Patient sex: M
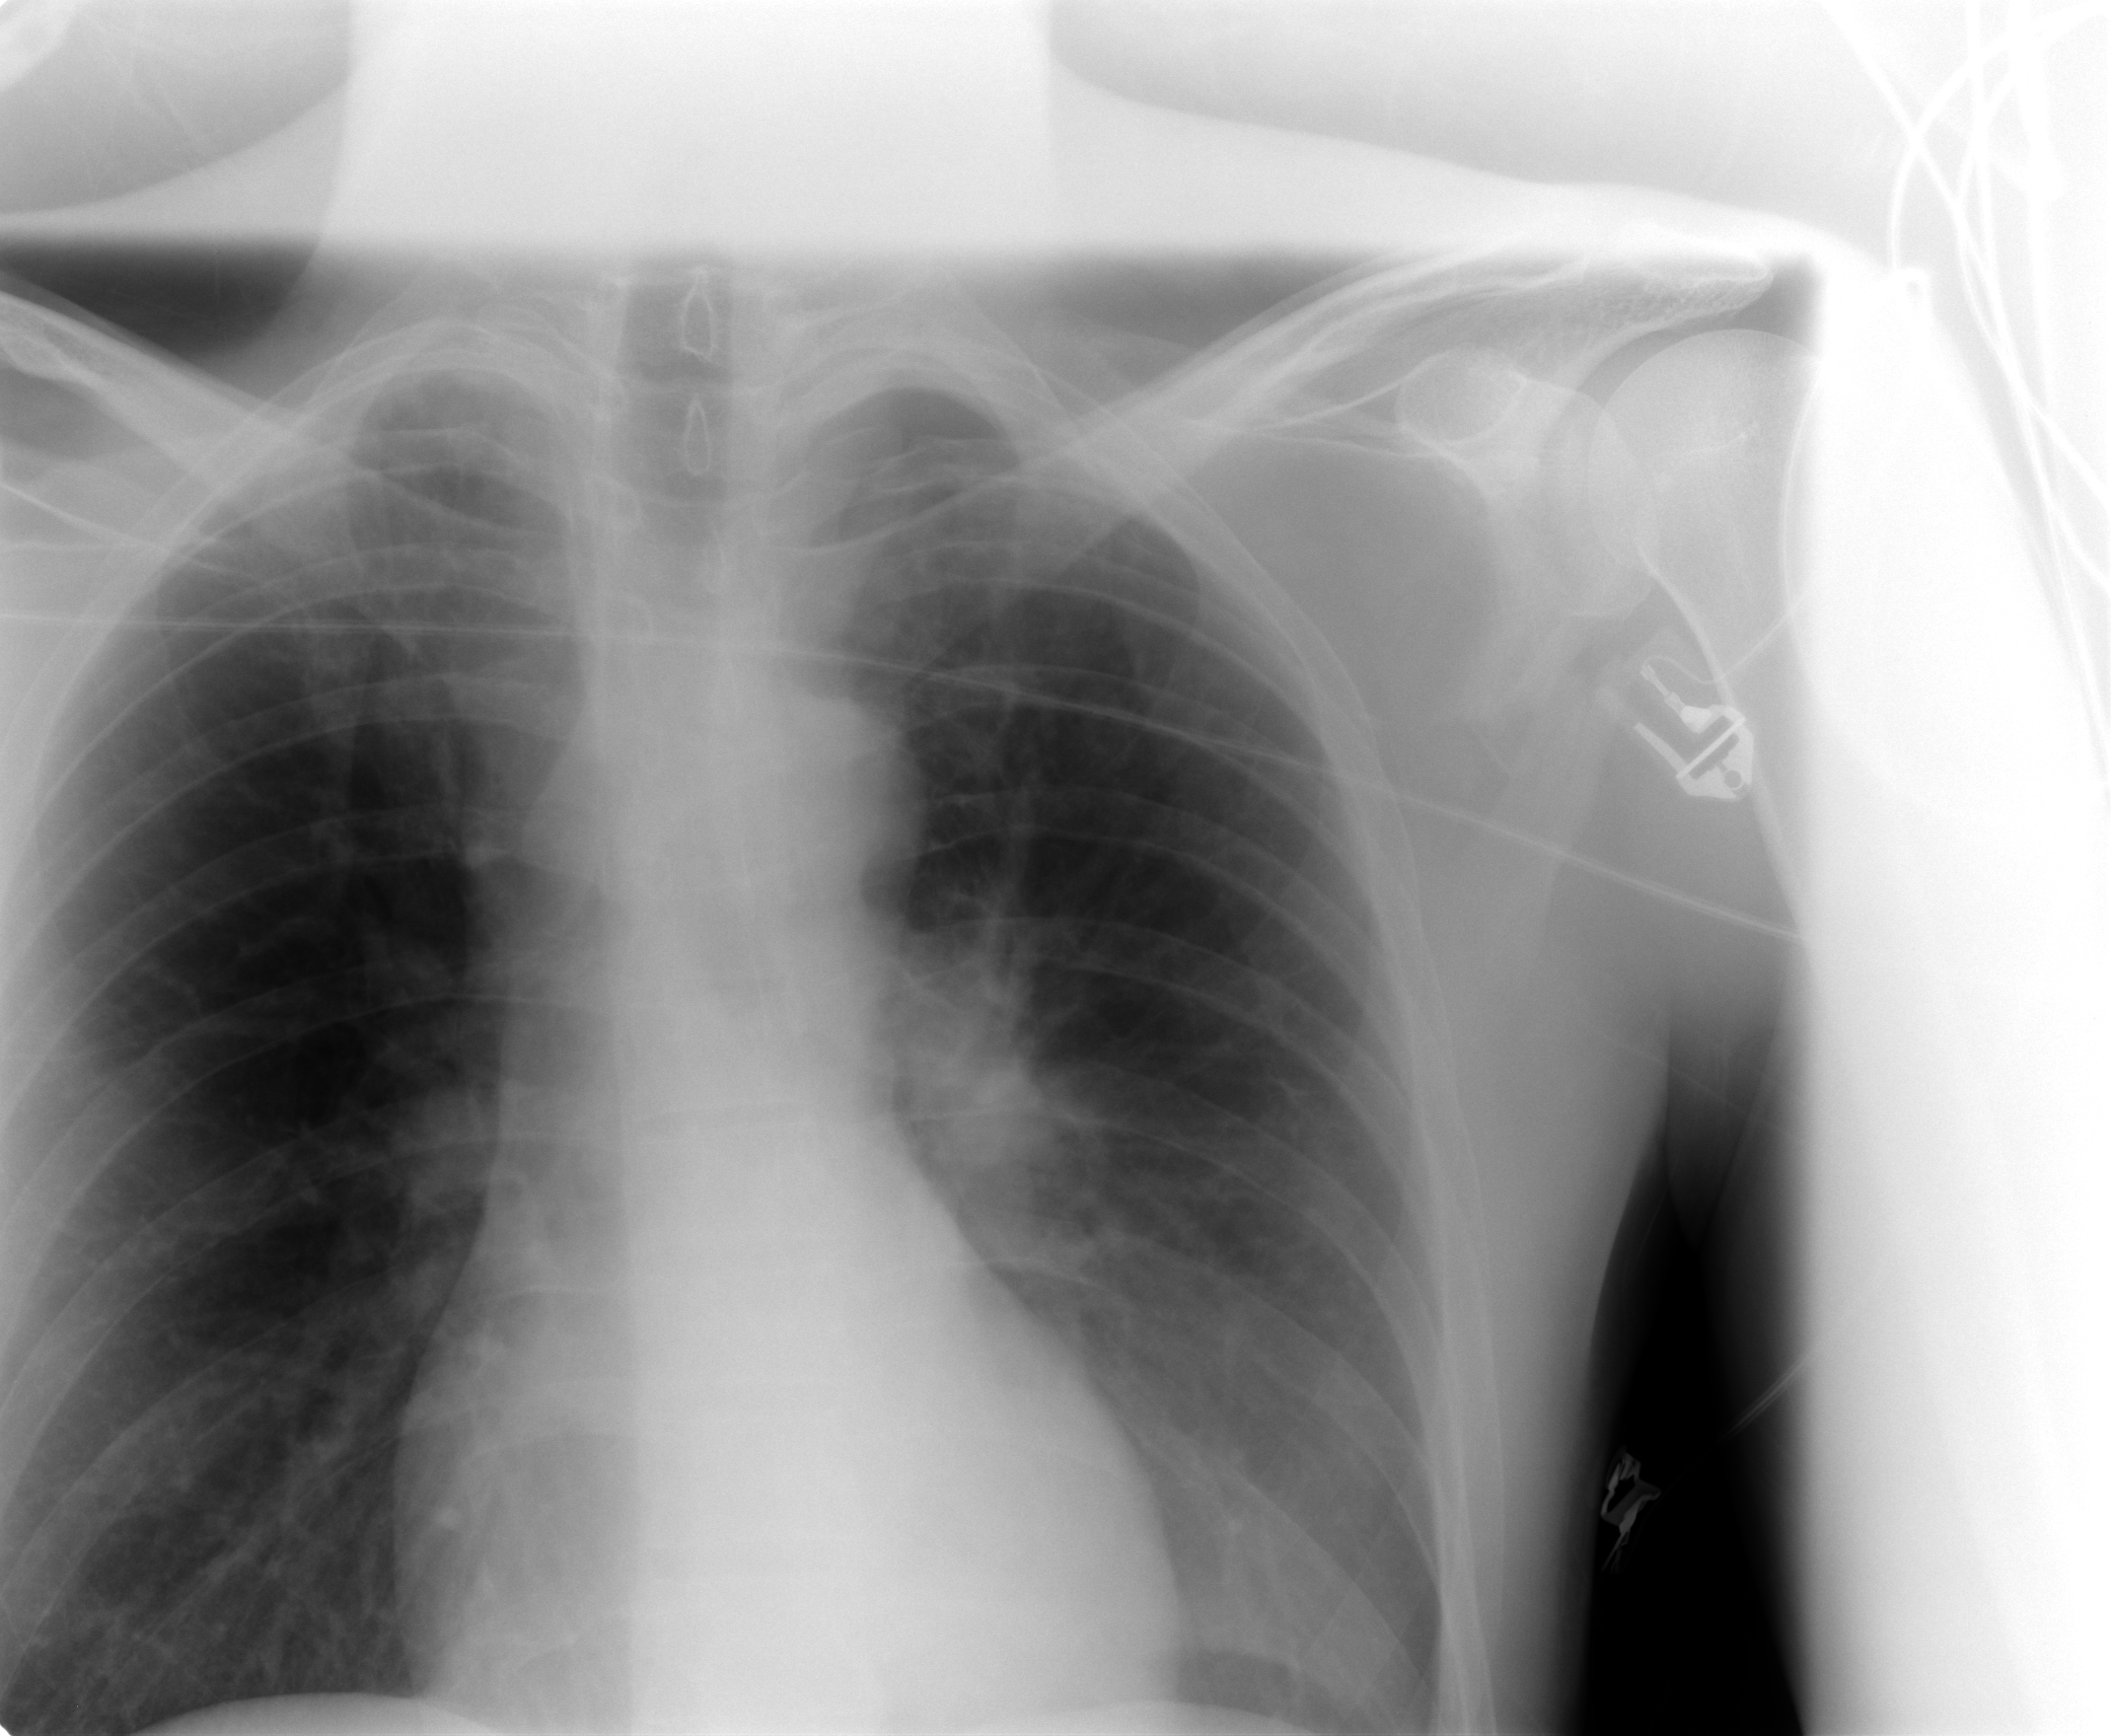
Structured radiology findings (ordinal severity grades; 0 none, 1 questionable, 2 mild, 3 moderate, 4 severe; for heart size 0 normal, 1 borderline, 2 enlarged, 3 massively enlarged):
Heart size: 0
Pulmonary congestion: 0
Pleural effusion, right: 0
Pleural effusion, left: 0
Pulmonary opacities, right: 0
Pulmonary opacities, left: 0
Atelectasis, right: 0
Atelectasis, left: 2